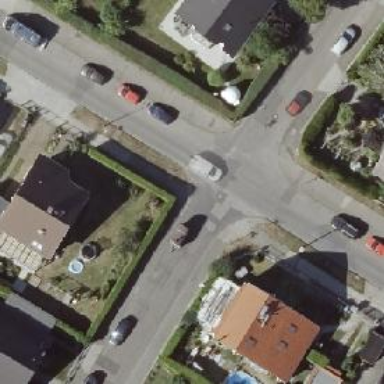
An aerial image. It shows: Uncontrolled road crossing.